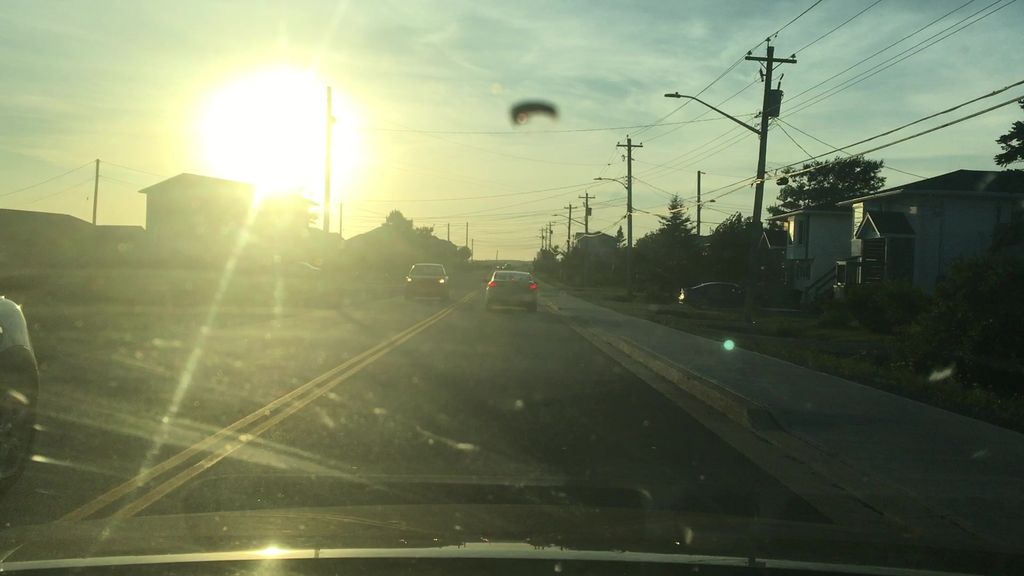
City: halifax